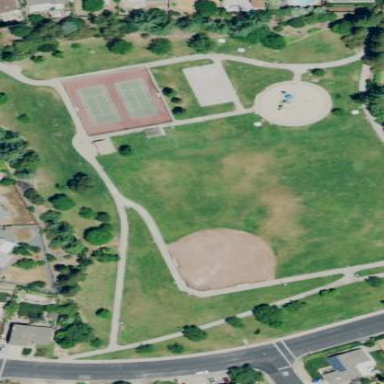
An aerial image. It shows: Park.